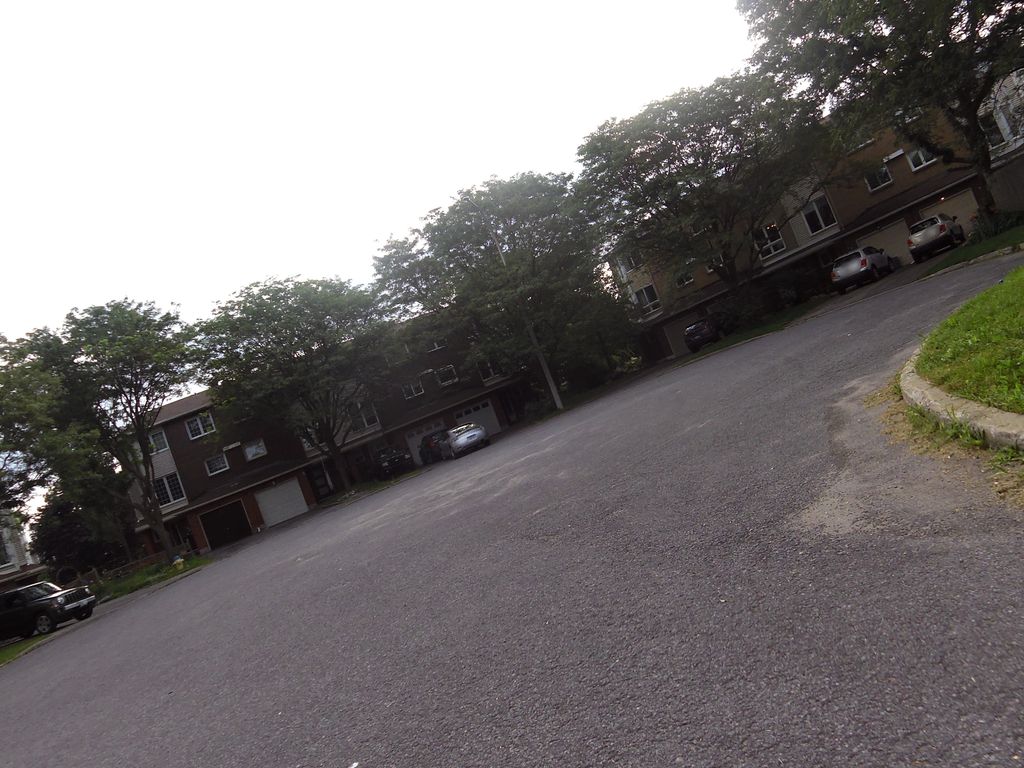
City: ottawa-gatineau